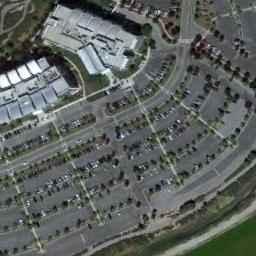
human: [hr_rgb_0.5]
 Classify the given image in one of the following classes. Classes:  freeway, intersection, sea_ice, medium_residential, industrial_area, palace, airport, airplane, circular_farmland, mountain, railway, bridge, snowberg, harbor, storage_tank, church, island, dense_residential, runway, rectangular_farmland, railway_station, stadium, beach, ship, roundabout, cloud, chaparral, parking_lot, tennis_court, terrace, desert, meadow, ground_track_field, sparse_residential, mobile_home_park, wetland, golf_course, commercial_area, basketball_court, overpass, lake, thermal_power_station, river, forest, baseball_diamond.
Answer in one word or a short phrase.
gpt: parking_lot